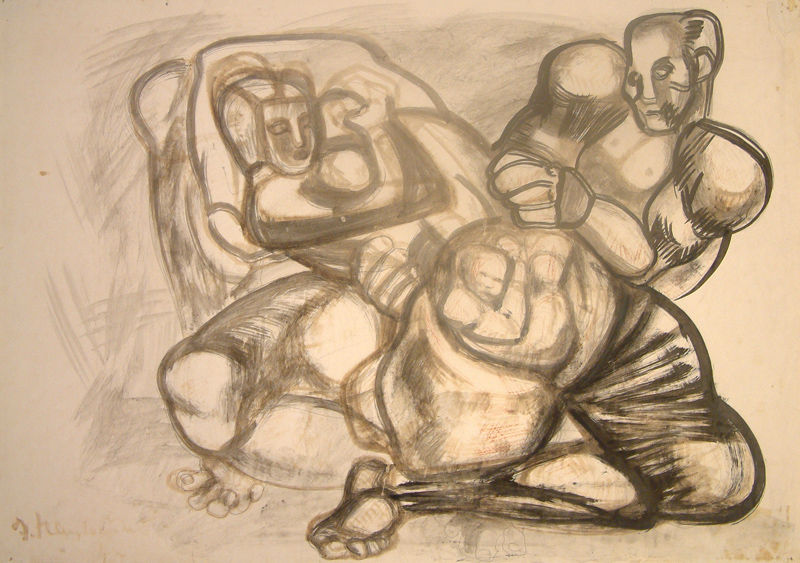
Titel: The Strange Birth, The Strange Birth
Künstler: Ernst Neizvestnyi (Neizvestny)
Standort: Amherst (Massachusetts, USA)
Institution: Mead Art Museum, Amherst College
Schlagwörter: conflict, fight, men, white, arm, black, figures, grey, woman, print, brown, fighting, man, naked, nude, nudes, head, child, eyes, feet, drawing, paper, sketch, leaning, twisted, arms, family, ink, watercolor, watercolour, bald, foot, legs, brushstrokes, figure, shoulders, baby, kneeling, dance, wrestle, muscle, gestural, sepia, cream, knees, fat, holding, wrestling, maternal, cradle, chunky, flexible, contorted, beck, suffocate, toos